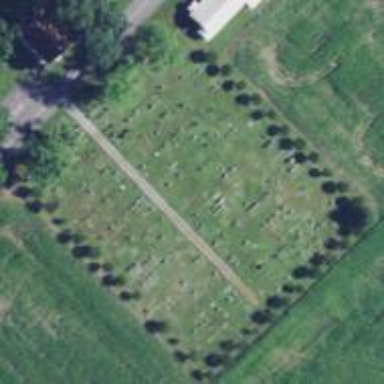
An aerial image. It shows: Graveyard.